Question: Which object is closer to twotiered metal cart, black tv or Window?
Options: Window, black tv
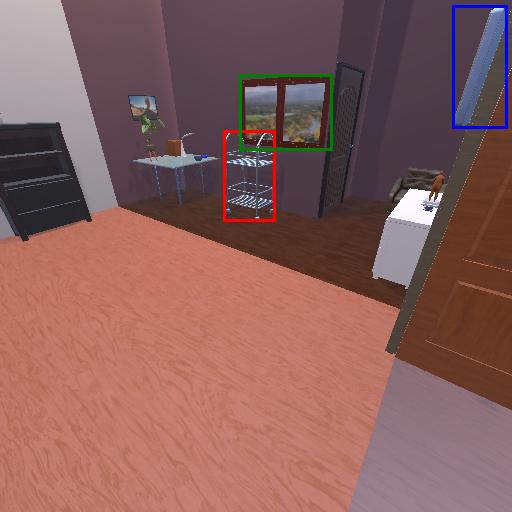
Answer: Window